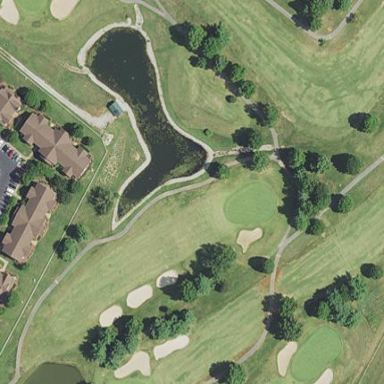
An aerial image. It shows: Grassy area designated as golf fairway.